Question: I have an issue like after my keyboard pops up and hides there is an empty space where ever the keyboard was. I have nothing but few components inside 'ScrollView'.
'''
<?xml version="1.0" encoding="utf-8"?>
<ScrollView xmlns:android="http://schemas.android.com/apk/res/android"
android:layout_width="match_parent"
android:layout_height="match_parent">
<LinearLayout
android:layout_width="match_parent"
android:layout_height="wrap_content"
android:layout_margin="@dimen/activity_horizontal_margin"
android:orientation="vertical">
<android.support.design.widget.TextInputLayout
android:layout_width="match_parent"
android:layout_height="wrap_content">
<EditText
android:id="@+id/state"
android:layout_width="match_parent"
android:layout_height="wrap_content"
android:hint="@string/hint_state" />
</android.support.design.widget.TextInputLayout>
<android.support.design.widget.TextInputLayout
android:layout_width="match_parent"
android:layout_height="wrap_content">
<EditText
android:id="@+id/district"
android:layout_width="match_parent"
android:layout_height="wrap_content"
android:hint="@string/hint_district" />
</android.support.design.widget.TextInputLayout>
<android.support.design.widget.TextInputLayout
android:layout_width="match_parent"
android:layout_height="wrap_content">
<AutoCompleteTextView
android:id="@+id/police_station"
android:layout_width="match_parent"
android:layout_height="wrap_content"
android:hint="@string/hint_station" />
</android.support.design.widget.TextInputLayout>
<include
android:id="@+id/vehicle_type"
layout="@layout/template_cascading_spinner"
android:layout_width="match_parent"
android:layout_height="wrap_content"
android:layout_margin="5dp" />
<include
android:id="@+id/vehicle_manufacturer"
layout="@layout/template_cascading_spinner"
android:layout_width="match_parent"
android:layout_height="wrap_content"
android:layout_margin="5dp" />
<include
android:id="@+id/vehicle_model"
layout="@layout/template_cascading_spinner"
android:layout_width="match_parent"
android:layout_height="wrap_content"
android:layout_margin="5dp" />
<include
android:id="@+id/registration_no"
layout="@layout/template_registration_no"
android:layout_width="match_parent"
android:layout_height="wrap_content"
android:layout_margin="5dp" />
<android.support.design.widget.TextInputLayout
android:layout_width="match_parent"
android:layout_height="wrap_content">
<AutoCompleteTextView
android:id="@+id/engine_no"
android:layout_width="match_parent"
android:layout_height="wrap_content"
android:hint="@string/hint_station" />
</android.support.design.widget.TextInputLayout>
<android.support.design.widget.TextInputLayout
android:layout_width="match_parent"
android:layout_height="wrap_content">
<AutoCompleteTextView
android:id="@+id/chassis_no"
android:layout_width="match_parent"
android:layout_height="wrap_content"
android:hint="@string/hint_station" />
</android.support.design.widget.TextInputLayout>
<include
android:id="@+id/capture_image"
layout="@layout/template_image_control"
android:layout_width="match_parent"
android:layout_height="wrap_content"
android:layout_marginBottom="5dp"
android:layout_marginTop="5dp" />
</LinearLayout>
</ScrollView>
'''
And ScreenShot of it.

I didn't find any reason yet why this is happening. Any Help will be helpful.
I Googled enough to find the solutions, adding the 'windowBackground' in 'styles.xml' didn't help. And I don't find valid reason to use that.
I also tried without adding 'TextInputLayout'. But the result was same.
Happening in all versions of Android.
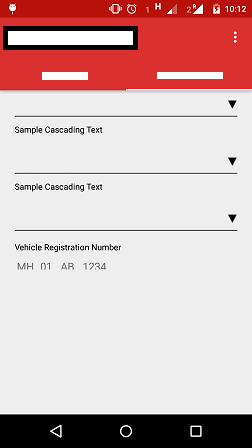
Answer: I managed to figure it out after breaking my head. This was happening due to 'android.support.design.widget.CoordinatorLayout' which I used in activity.
The above 'xml' is a fragment attached to the 'MainActivity'. In Main Activity XML I have 'CoordinateLayout' as parent. I think there might be some bug with using 'CoordinateLayout' along with 'ScrollView'.
Changing it to 'LinearLayout' fixed my issue for now.